Aerial crown-view tile of a tropical tree (Barro Colorado Island, Panama), acquired 20250217:
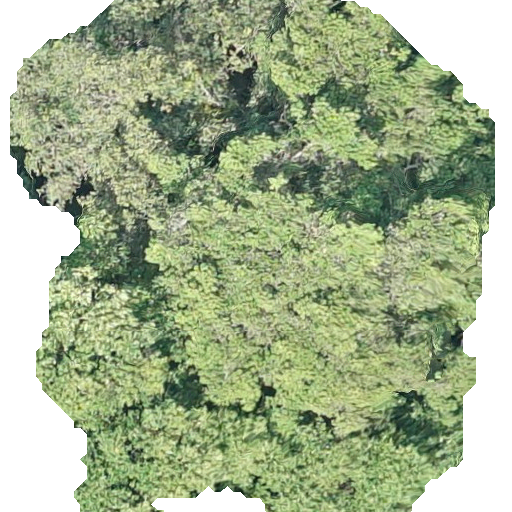
Species: Sterculia apetala
GBIF accepted scientific name: Sterculia apetala
Crown area: 319.292 m²